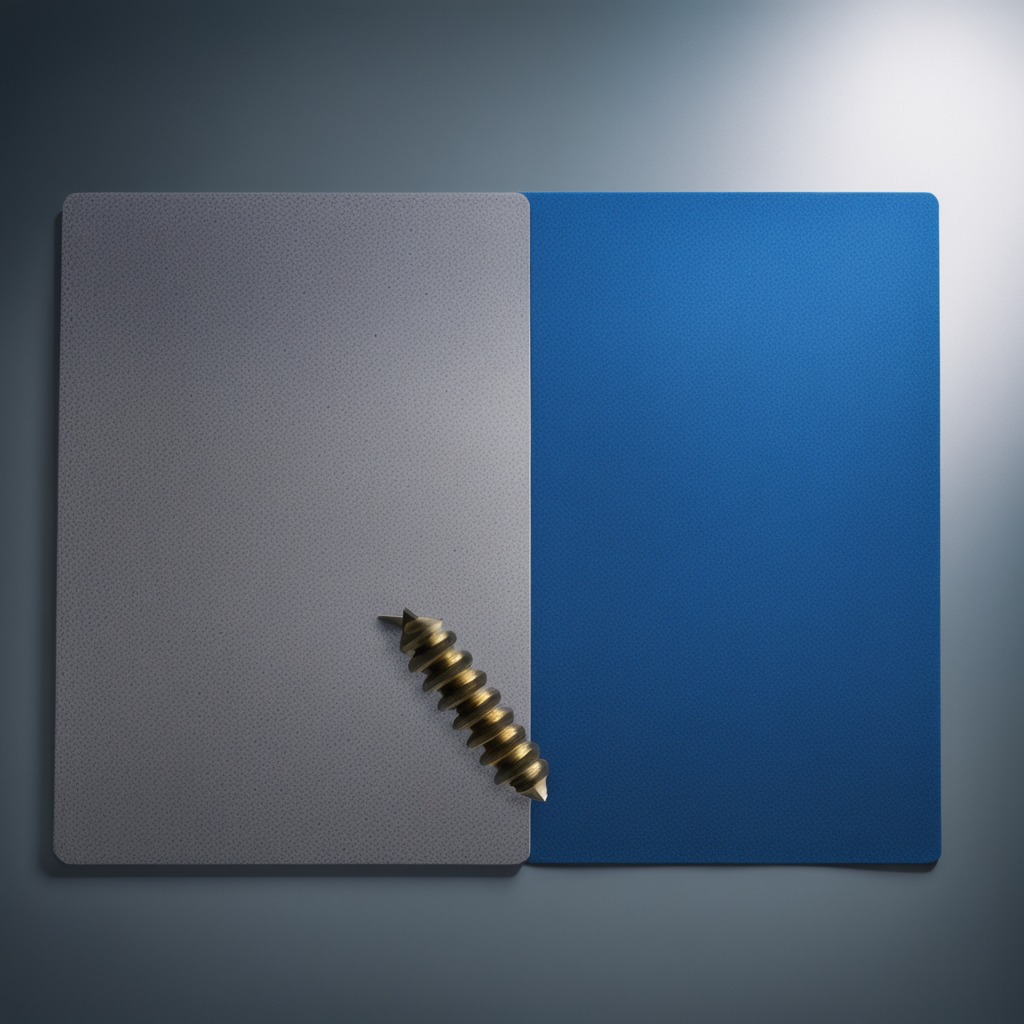
A metal screw lies on a clean granite tabletop covered with a blue rubber mat inside a workshop under bright overhead lighting crisp shadows high clarity worn but beneath the mat